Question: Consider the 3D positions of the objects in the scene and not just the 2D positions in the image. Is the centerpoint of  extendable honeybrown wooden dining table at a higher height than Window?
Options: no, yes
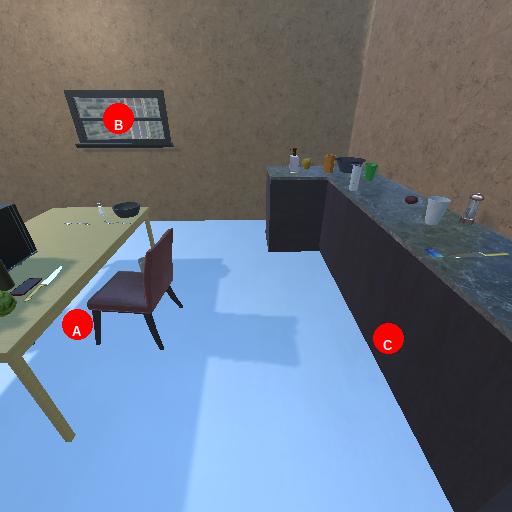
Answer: no